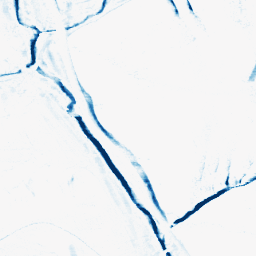
Category: morphological
Decomposition family: morphological_rect
Decomposition parameters: operation: closing
width: 10
height: 3
Upsampling method: sinc_blackman
Upsampling parameters: scale: 8
kernel_size: 16
Upsampling scale: 8